Question: The effect I'm looking for can be seen in the following image, it is a carousel with 3 images.
How can I make the bootstrap carousel show the left and right images with an opacity of 0.7?

The following is my carousel template.
'''
<div class="col-md-10 center-block">
<img id="logo" src="./img/yoox_group.png" alt="yoog group" />
<div id="carousel-example-generic" class="carousel slide" data-ride="carousel">
<!-- Indicators -->
<ol class="carousel-indicators">
<li data-target="#carousel-example-generic" data-slide-to="0" class="active"></li>
<li data-target="#carousel-example-generic" data-slide-to="1"></li>
<li data-target="#carousel-example-generic" data-slide-to="2"></li>
</ol>
<!-- Wrapper for slides -->
<div class="carousel-inner" role="listbox">
<div class="item active">
<img src="./img/carousel/carousel-001.jpg" alt="..." />
<div class="carousel-caption">
</div>
</div>
<div class="item">
<img src="./img/carousel/carousel-002.jpg" alt="..." />
<div class="carousel-caption">
</div>
</div>
<div class="item">
<img src="./img/carousel/carousel-003.jpg" alt="..." />
<div class="carousel-caption">
</div>
</div>
</div>
<!-- Controls -->
<a class="left carousel-control" href="#carousel-example-generic" role="button" data-slide="prev">
<img id="arrowleft" src="./img/arrow_left.png" />
<span class="sr-only">Previous</span>
</a>
<a class="right carousel-control" href="#carousel-example-generic" role="button" data-slide="next">
<img id="arrowright" src="./img/arrow_right.png" />
<span class="sr-only">Next</span>
</a>
</div>
</div>
'''
'''
#arrowleft {
background-color: #FFF;
padding: 10px 8px;
position: absolute;
margin-left: -95px;
top: 45%;
z-index: 5;
display: inline-block;
}
#arrowright {
background-color: #FFF;
padding: 10px 8px;
position: absolute;
margin-left: 67px;
top: 45%;
z-index: 5;
display: inline-block;
}
'''
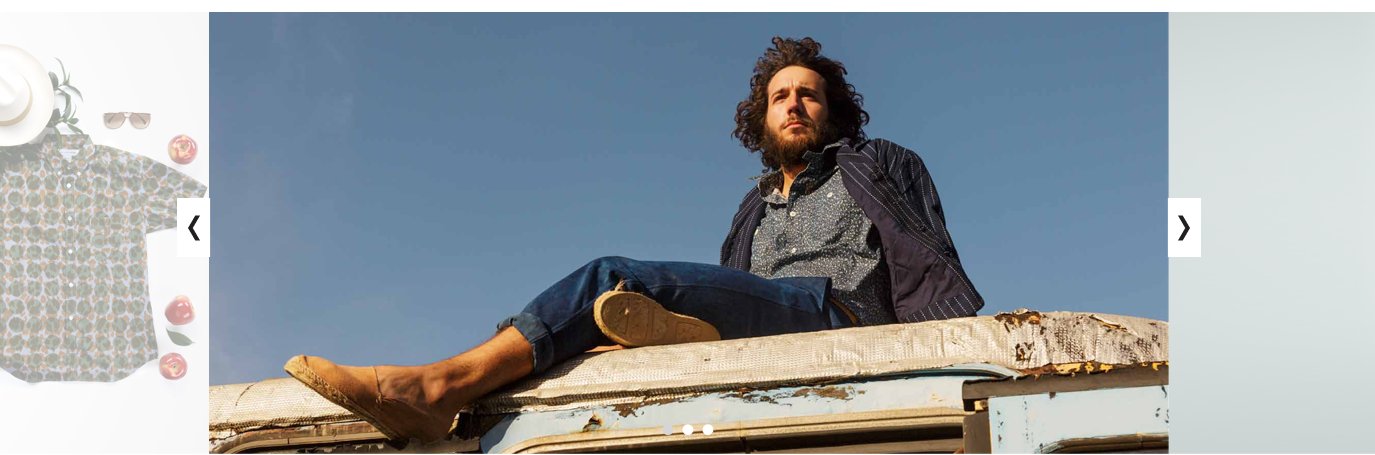
Answer: Expanding on <URL> to another question, if you add the following css to your code it will provide the effect you're looking for.
We basically have to expand '.carousel-inner' to be larger than '.carousel', then center it and hide the overflow of '.carousel'.
To obtain the opacity effect, we expand the size of the previous and next arrow containers, then set a translucent white background.
---
In Bootstrap version 3.3.0 <URL>. So this is the current method.
(<URL>
'''
.carousel {
overflow: hidden;
}
.carousel-inner {
width: 150%;
left: -25%;
}
.carousel-inner > .item.next,
.carousel-inner > .item.active.right {
-webkit-transform: translate3d(33%, 0, 0);
transform: translate3d(33%, 0, 0);
}
.carousel-inner > .item.prev,
.carousel-inner > .item.active.left {
-webkit-transform: translate3d(-33%, 0, 0);
transform: translate3d(-33%, 0, 0);
}
.carousel-control.left,
.carousel-control.right {
background: rgba(255, 255, 255, 0.3);
width: 25%;
}
'''
---
(<URL>
'''
.carousel {
overflow: hidden;
}
.carousel-inner {
width: 150%;
left: -25%;
}
.carousel-inner .active.left {
left: -33%;
}
.carousel-inner .next {
left: 33%;
}
.carousel-inner .prev {
left: -33%;
}
.carousel-control.left, .carousel-control.right {
background: rgba(255, 255, 255, 0.3);
width: 25%;
}
'''